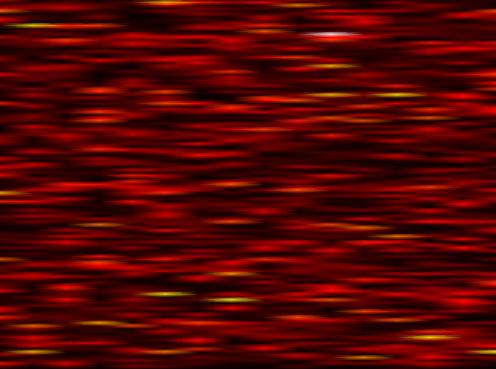
Label: UFMC